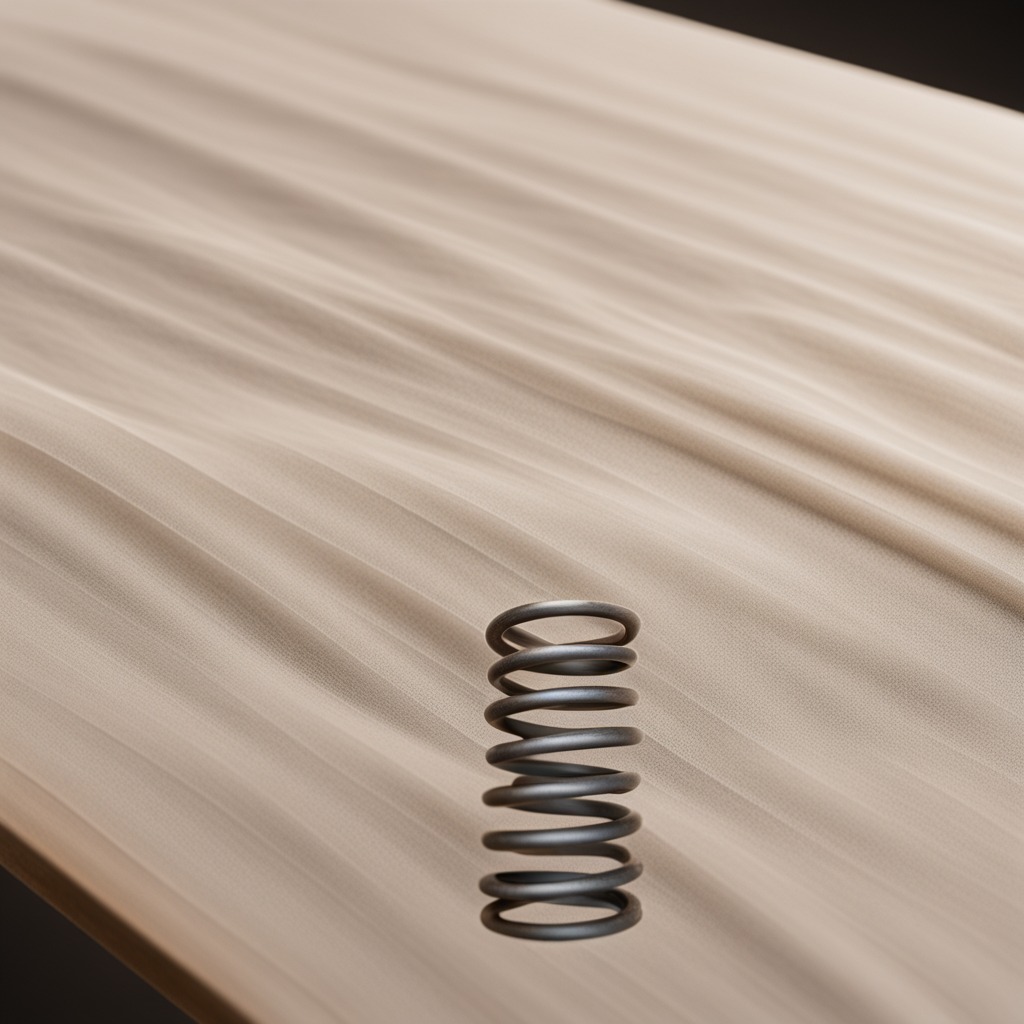
A coiled metal spring lies on a clean wooden table covered with a plain fabric table cloth in an outdoor workshop during daytime bright natural light soft shadows worn but beneath the cloth.